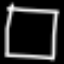
Label: square